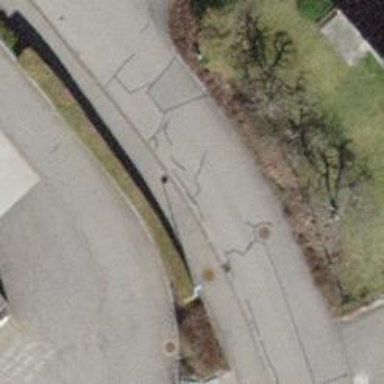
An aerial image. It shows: Hedge acting as barrier.